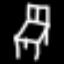
Label: chair